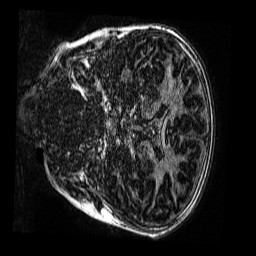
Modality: MP2RAGE
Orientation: coronal
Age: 9
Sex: male
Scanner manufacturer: siemens
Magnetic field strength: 3 T
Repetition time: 4 s
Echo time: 0.00299 s